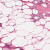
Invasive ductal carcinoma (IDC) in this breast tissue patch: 0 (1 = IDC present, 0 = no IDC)